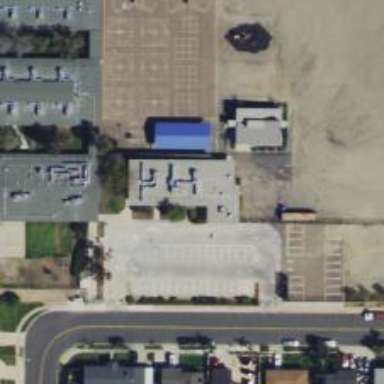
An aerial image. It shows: School.